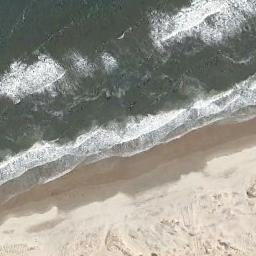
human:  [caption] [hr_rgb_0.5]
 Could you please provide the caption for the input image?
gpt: There are blue sea water and waves landing on the beach .

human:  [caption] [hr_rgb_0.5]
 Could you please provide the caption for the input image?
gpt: There were large white waves near the beach .

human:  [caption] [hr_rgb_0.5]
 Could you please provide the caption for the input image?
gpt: Huge waves beat the yellow beach .

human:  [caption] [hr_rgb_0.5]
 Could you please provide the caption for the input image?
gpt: The beach with white sand and the color of the seawater is dark green .

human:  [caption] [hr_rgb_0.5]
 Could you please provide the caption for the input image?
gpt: There are water marks on the beach .